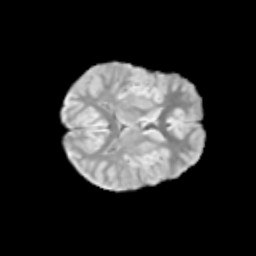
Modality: T2w
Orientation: axial
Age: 12
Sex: male
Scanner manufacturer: siemens
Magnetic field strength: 3 T
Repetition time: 3.8 s
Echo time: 0.07 s